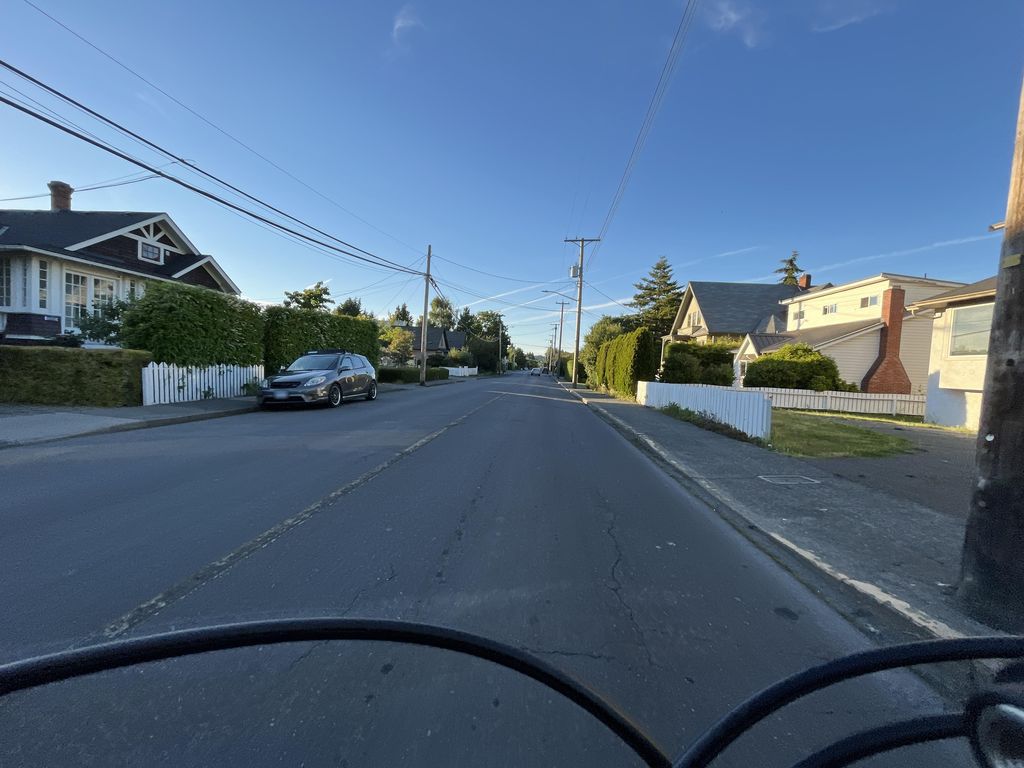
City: victoria